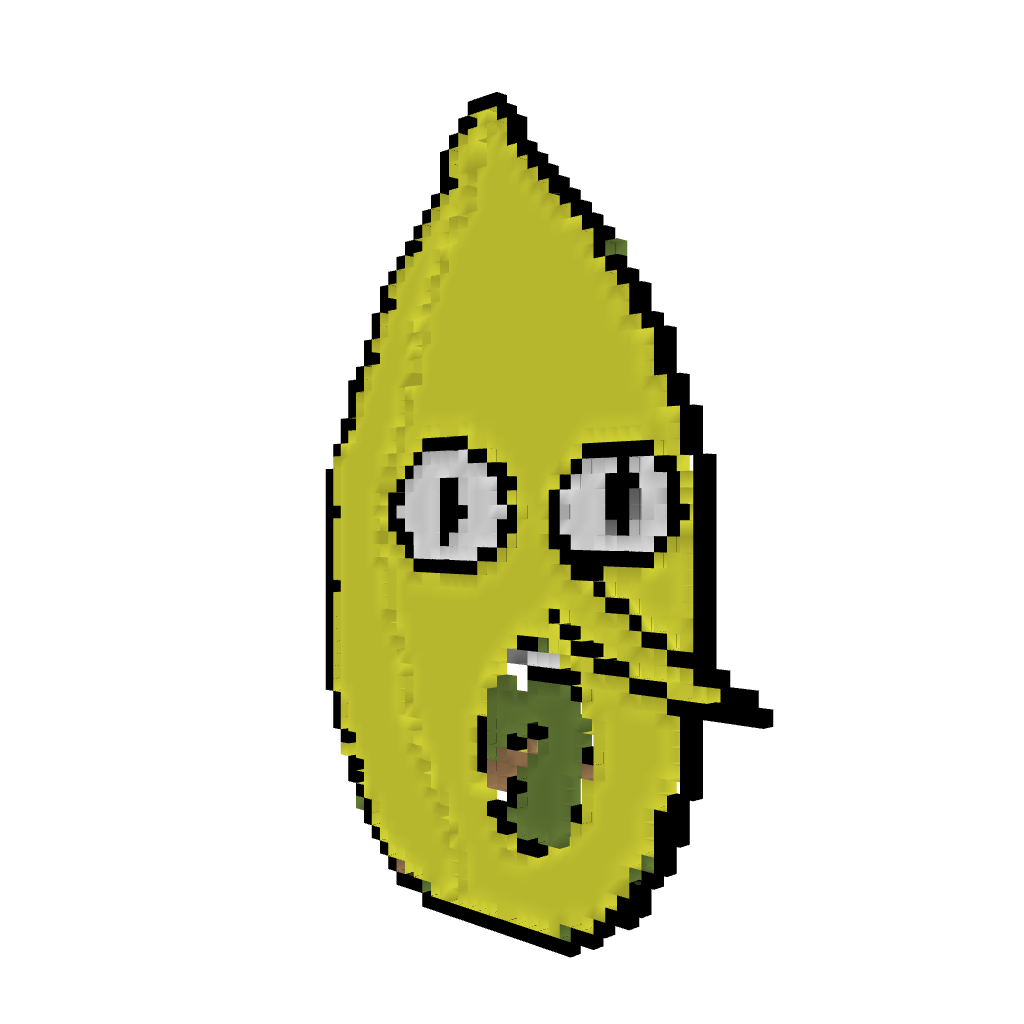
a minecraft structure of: Lemongrab Head (Adventure Time) bad low quality